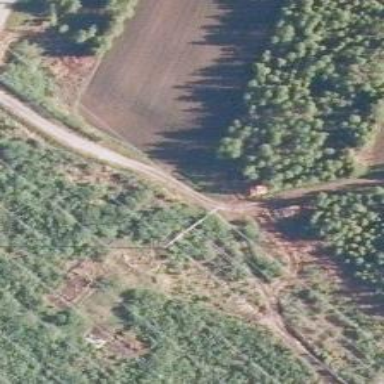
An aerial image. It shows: Track with grade 5 tracktype.